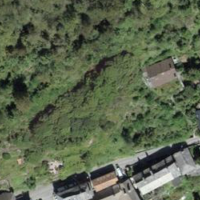
EUNIS habitat code: 41
Species observed at this site:
Euscorpius italicus